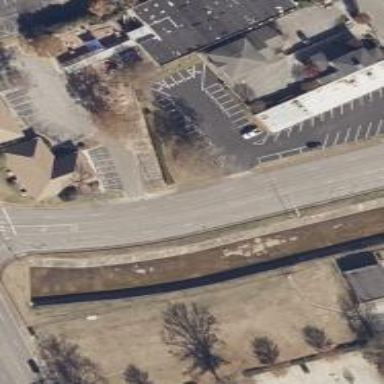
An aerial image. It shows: Tertiary road with separate sidewalk.